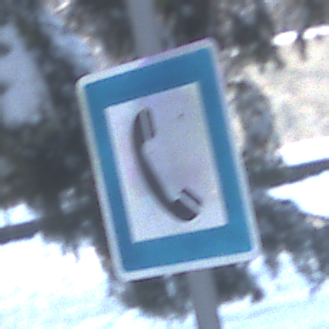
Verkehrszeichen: Fernsprecher
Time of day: MorningAfternoon
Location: Outdoor (Nature)
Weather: Clear
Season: Winter
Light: Natural